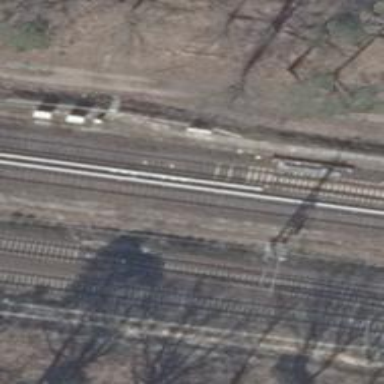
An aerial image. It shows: Railway signal.